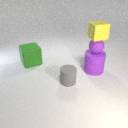
large purple rubber cylinder to the right of small gray rubber cylinder